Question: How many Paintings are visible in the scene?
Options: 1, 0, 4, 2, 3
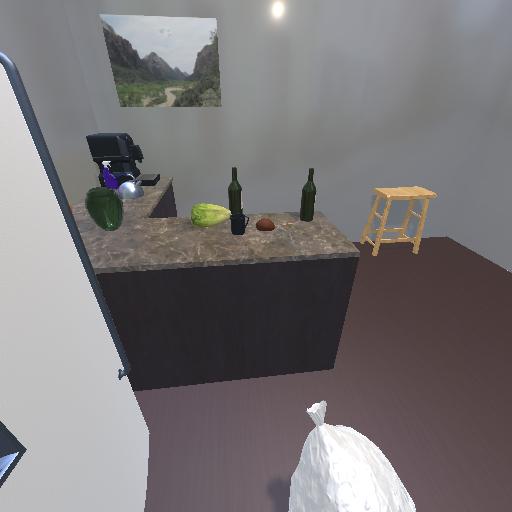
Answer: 1